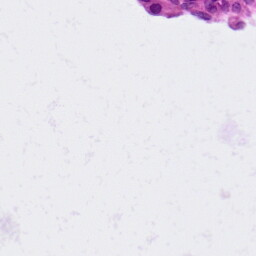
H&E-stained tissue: Lung